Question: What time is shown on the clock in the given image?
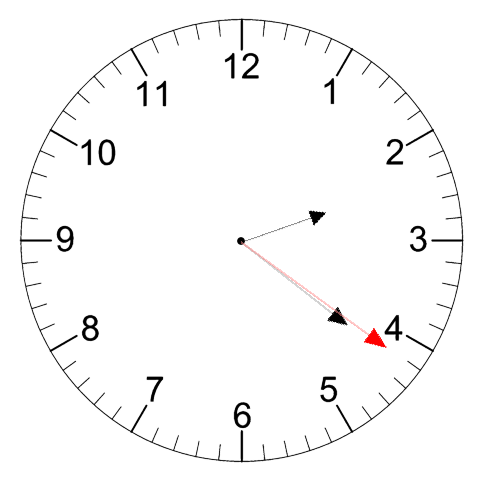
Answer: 02:21:21